Interaction volume radius: 5 \u00c5
Interaction volume height: 30 \u00c5
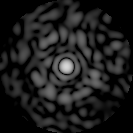
Disorder parameter: 0.8432